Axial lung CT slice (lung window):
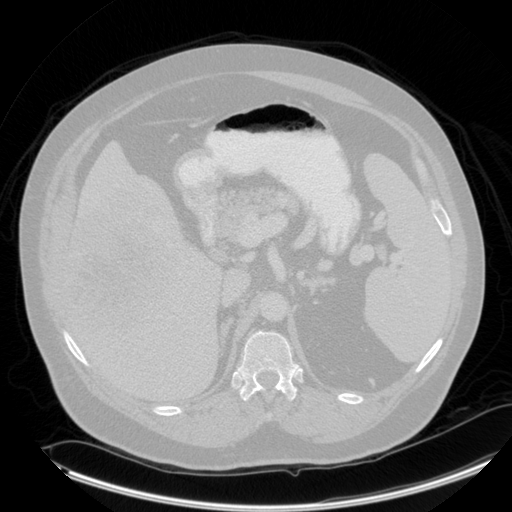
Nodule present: no